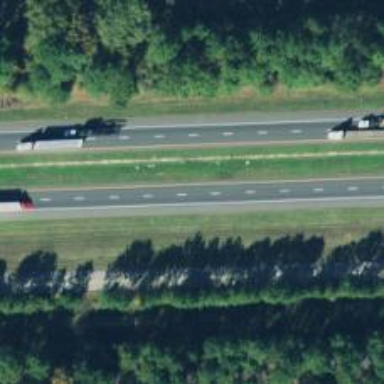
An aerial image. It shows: Asphalt motorway.